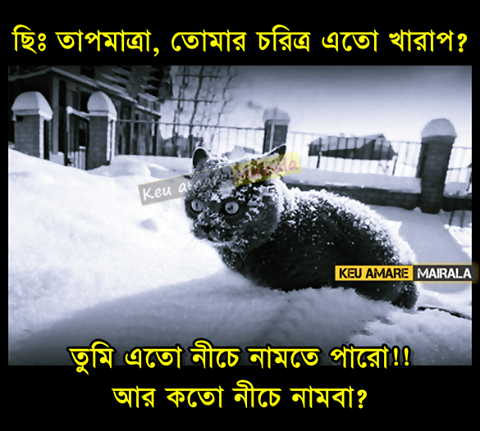
Text: ছিঃ তাপমাত্রা, তোমার চরিত্র এতো খারাপ? তুমি এতো নীচে নামতে পারো!! আর কতো নীচে নামবা?
Label: Non Hate